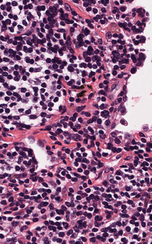
Tumor epithelial tissue: no
Tumor-associated stroma tissue: yes
Normal tissue: no